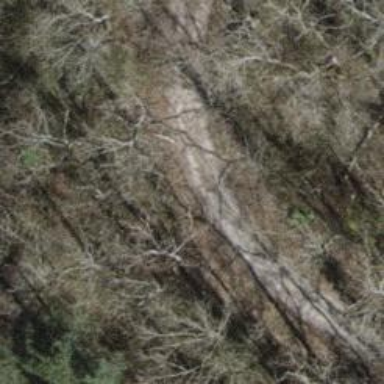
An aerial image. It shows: Unpaved path with tracktype of grade2.